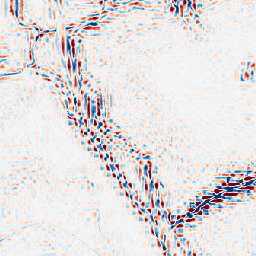
Category: wavelet
Decomposition family: wavelet_reverse_biorthogonal
Decomposition parameters: wavelet: rbio3.5
level: 3
Upsampling method: edge_directed
Upsampling parameters: scale: 2
Upsampling scale: 2